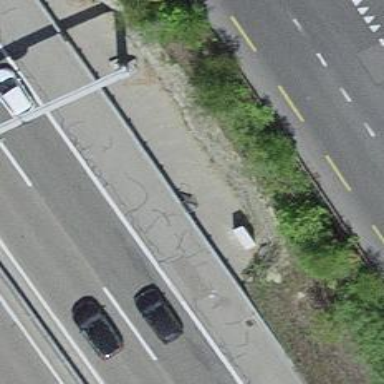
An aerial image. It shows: Street cabinet used for traffic monitoring.